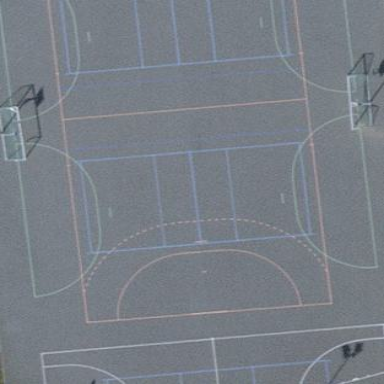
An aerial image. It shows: Basketball court on leisure land pitch.